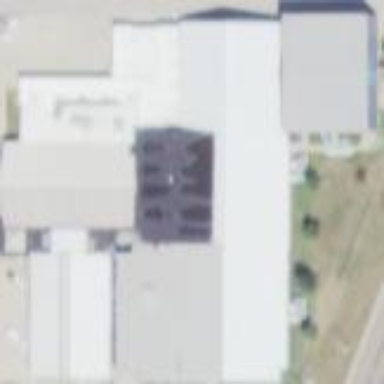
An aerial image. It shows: Building used as fitness center.